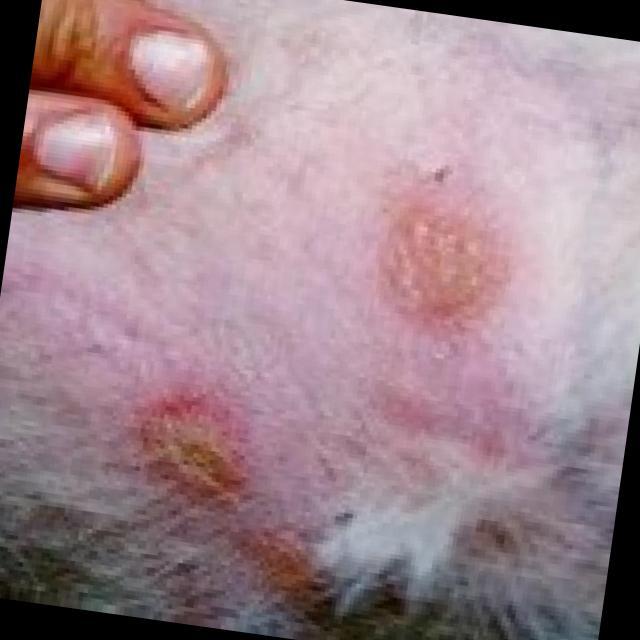
Canine ringworm (Dermatophytosis) — fungal infection caused by Microsporum or Trichophyton. Presents with circular alopecia, scaling, crusting, and broken hairs.